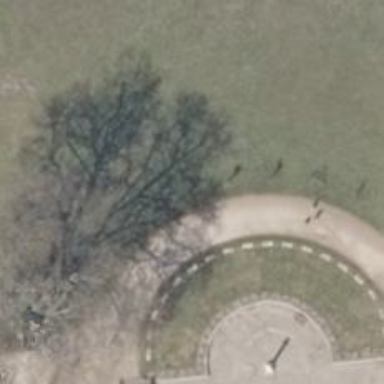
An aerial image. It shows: Deciduous tree of the Robinia genus located in park.